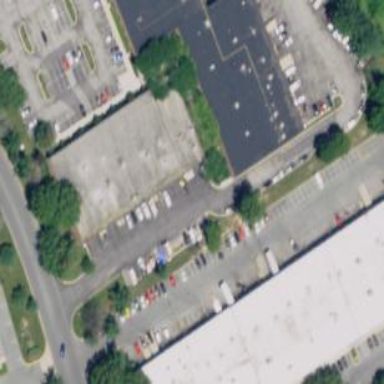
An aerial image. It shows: Commercial building.